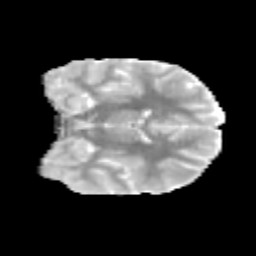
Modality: MD
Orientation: coronal
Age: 9
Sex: female
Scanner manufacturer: siemens
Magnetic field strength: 3 T
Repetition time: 3.8 s
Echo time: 0.07 s